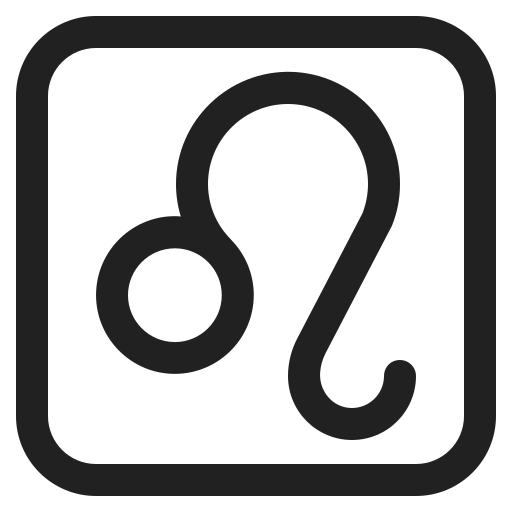
leo high contrast